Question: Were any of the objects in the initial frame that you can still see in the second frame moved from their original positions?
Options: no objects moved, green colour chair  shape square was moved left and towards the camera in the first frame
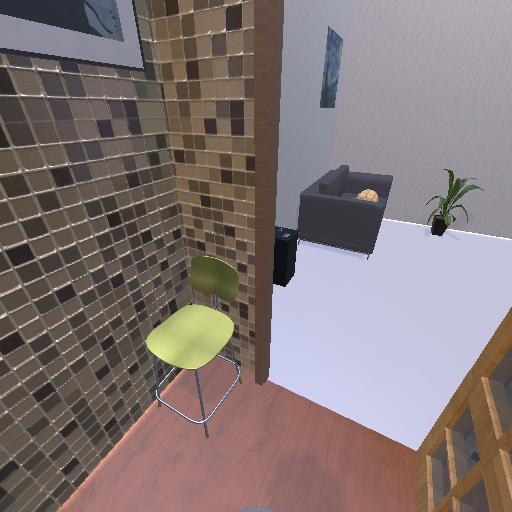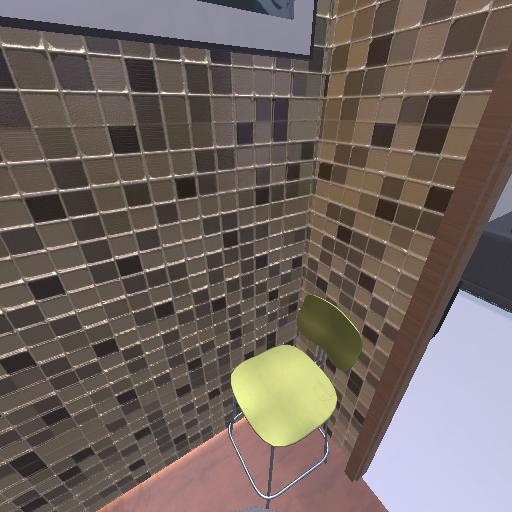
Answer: no objects moved